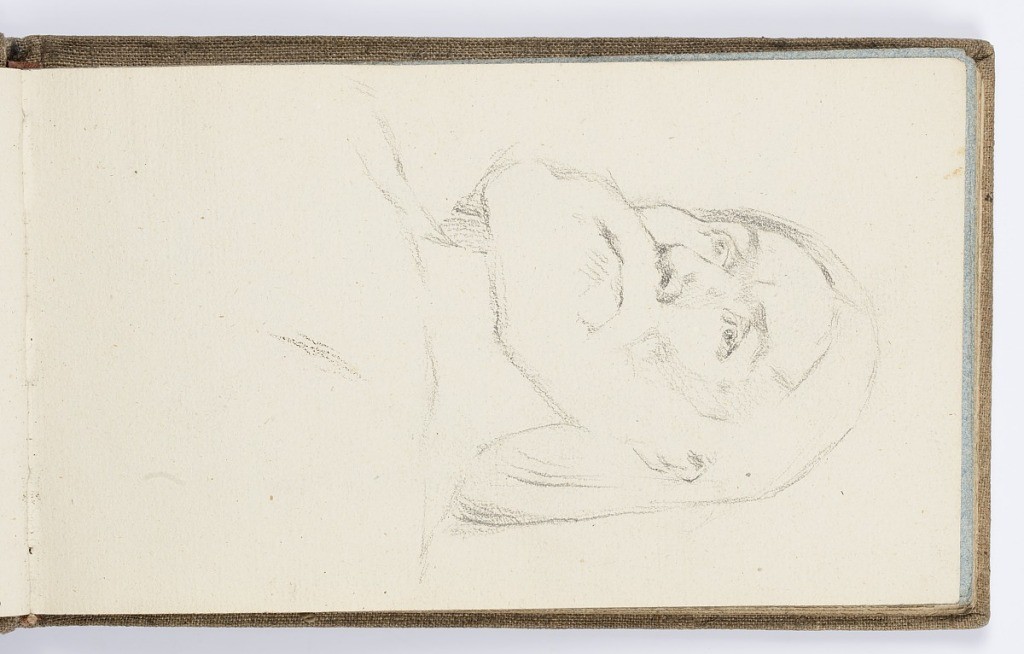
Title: Sketchbook Page: Portrait of a Man with a Beard
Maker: Kenyon Cox, American, 1856–1919
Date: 1877–78
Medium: Graphite on laid paper
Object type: Sketchbook folio
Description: Portrait of a man with a beard and straight, shoulder-length hair, looking towards the left.